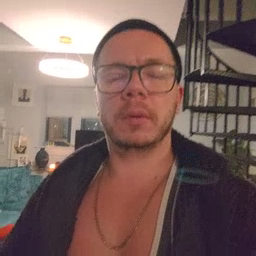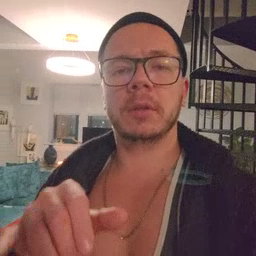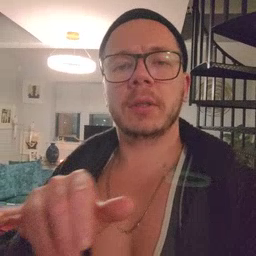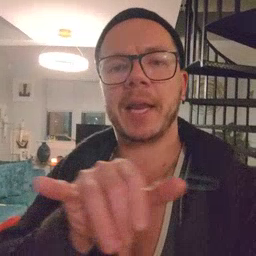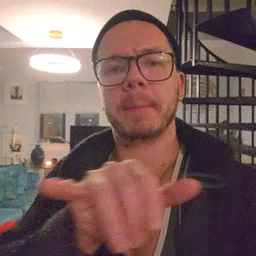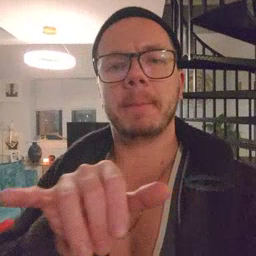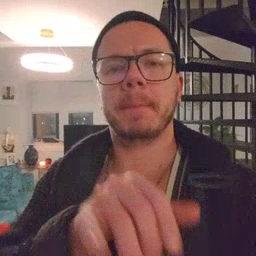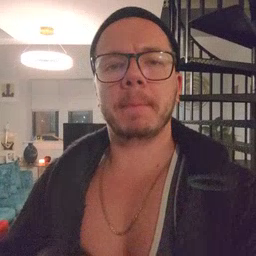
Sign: same